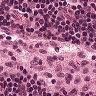
Metastatic tissue present: no